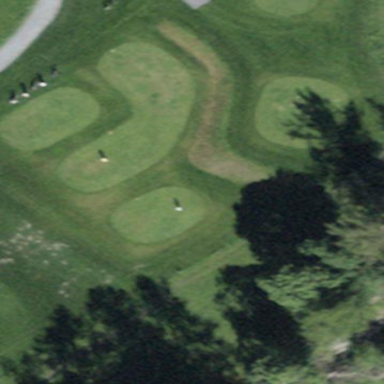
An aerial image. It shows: Golf tee.